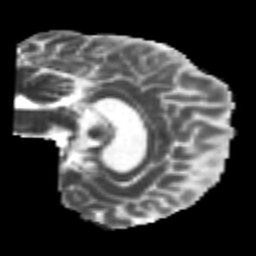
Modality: MD
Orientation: sagittal
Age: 21
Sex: male
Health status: healthy
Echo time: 0.074 s